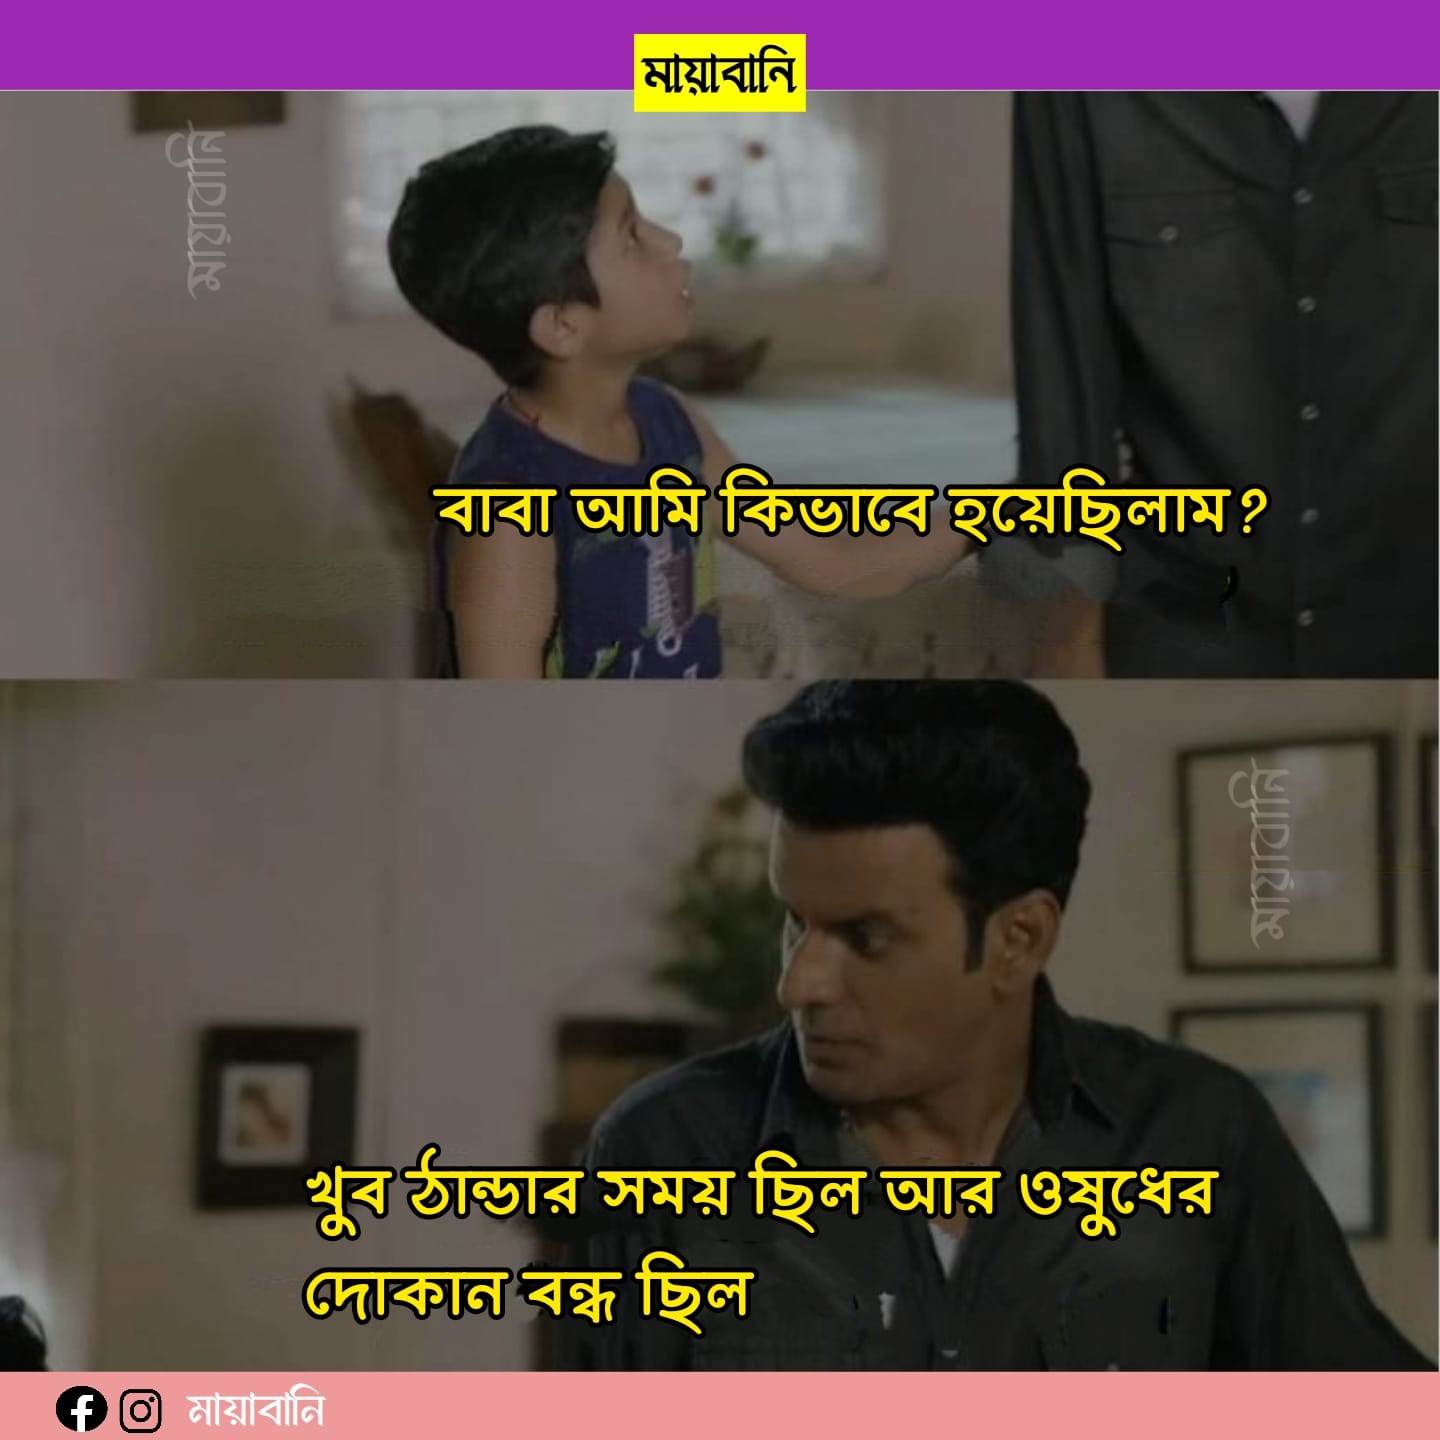
Text: বাবা আমি কিভাবে হয়েছিলাম খুব ঠান্ডার সময় ছিল আর ওষুধের দোকান বন্ধ ছিল
Label: Non Hate